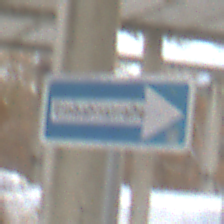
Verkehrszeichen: EinbahnstrasseRechtsweisend
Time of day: MorningAfternoon
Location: Roofed (Suburban)
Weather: PartlyCloudy
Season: Winter
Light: Natural